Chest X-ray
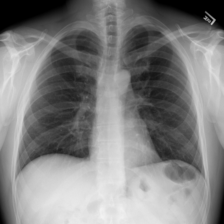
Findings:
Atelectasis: negative
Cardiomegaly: negative
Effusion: negative
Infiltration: negative
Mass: negative
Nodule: negative
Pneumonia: negative
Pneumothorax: negative
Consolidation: negative
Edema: negative
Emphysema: negative
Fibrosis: negative
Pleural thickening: negative
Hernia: negative